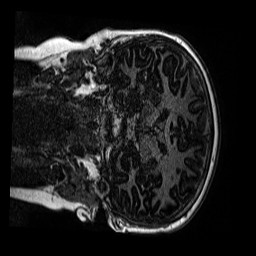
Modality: MP2RAGE
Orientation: coronal
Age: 10
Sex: male
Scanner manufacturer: siemens
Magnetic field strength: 3 T
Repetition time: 4 s
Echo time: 0.00299 s